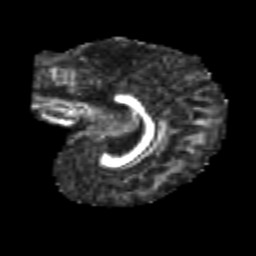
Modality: FA
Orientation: sagittal
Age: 5
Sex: female
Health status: healthy